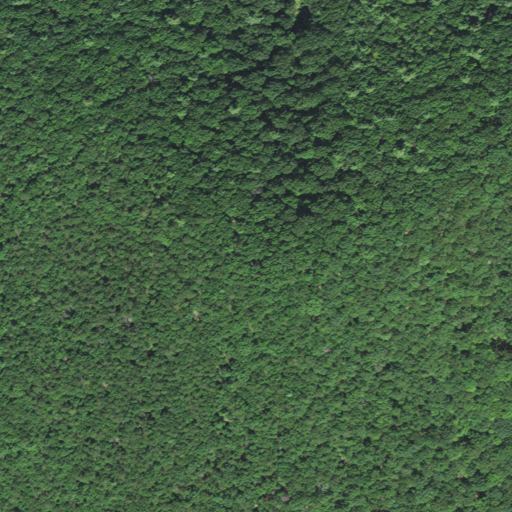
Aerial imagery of mountain in West Virginia named Dug Knob containing deciduous forest, mixed forest, and evergreen forest